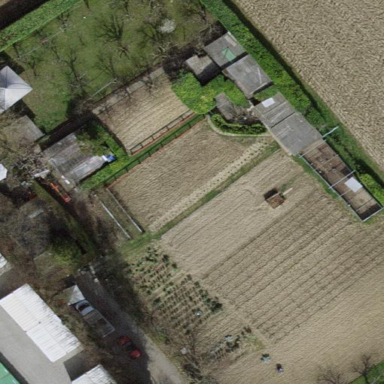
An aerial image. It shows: Farmyard enclosed by fence.